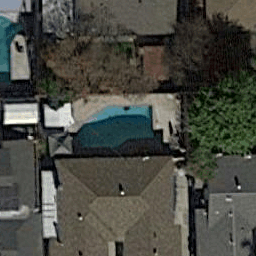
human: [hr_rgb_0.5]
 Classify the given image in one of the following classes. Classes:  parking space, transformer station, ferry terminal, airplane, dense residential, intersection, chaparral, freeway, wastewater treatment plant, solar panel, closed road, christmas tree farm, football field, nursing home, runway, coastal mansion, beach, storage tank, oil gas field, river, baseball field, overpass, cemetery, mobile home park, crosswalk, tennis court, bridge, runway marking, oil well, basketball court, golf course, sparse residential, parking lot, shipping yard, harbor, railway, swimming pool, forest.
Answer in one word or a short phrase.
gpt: swimming pool